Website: lowes
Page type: customer-info-address
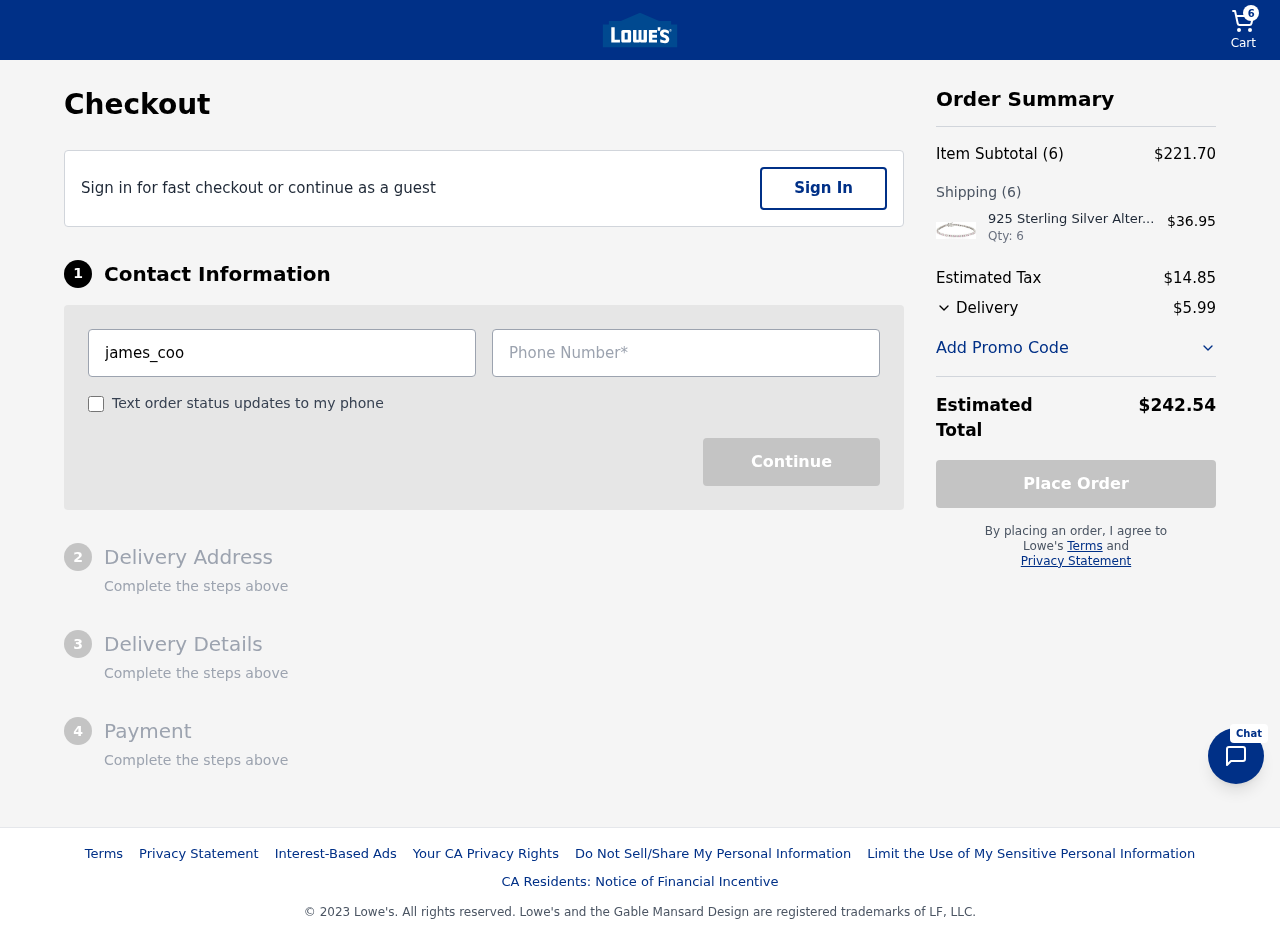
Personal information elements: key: PII_EMAIL
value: james_cook@hotmail.com
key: PII_PHONE
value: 6746793155
Product elements: key: PRODUCT1_NAME
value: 925 Sterling Silver Alternating AAA Cubic Zirconia Tennis Bracelet 19cm
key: PRODUCT1_PRICE
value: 36.95
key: PRODUCT1_QUANTITY
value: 6
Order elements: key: ORDER_NUM_ITEMS
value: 6
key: ORDER_SUBTOTAL
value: $221.70
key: ORDER_NUM_ITEMS2
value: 6
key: ORDER_TAX
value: $14.85
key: ORDER_SHIPPING_COST
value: $5.99
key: ORDER_TOTAL
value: $242.54